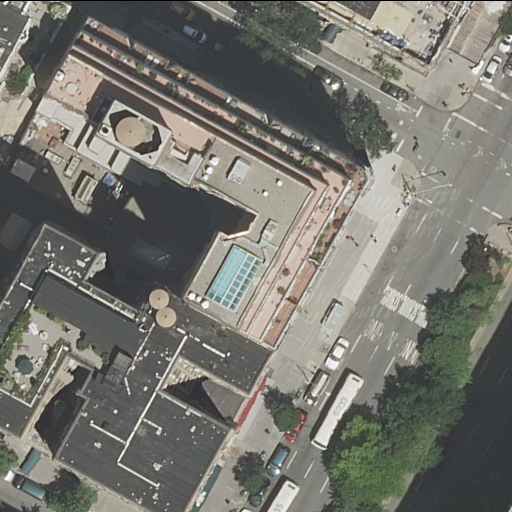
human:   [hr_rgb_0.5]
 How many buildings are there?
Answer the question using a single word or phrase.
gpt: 4

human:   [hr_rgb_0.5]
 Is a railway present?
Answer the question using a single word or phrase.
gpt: no

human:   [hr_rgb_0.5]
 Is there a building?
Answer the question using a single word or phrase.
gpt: yes

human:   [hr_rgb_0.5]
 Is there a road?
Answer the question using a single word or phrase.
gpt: yes

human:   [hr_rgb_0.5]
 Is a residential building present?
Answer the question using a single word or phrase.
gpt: yes

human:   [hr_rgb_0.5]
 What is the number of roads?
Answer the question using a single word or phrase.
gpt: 4

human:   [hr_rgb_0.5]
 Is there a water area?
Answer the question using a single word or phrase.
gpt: no

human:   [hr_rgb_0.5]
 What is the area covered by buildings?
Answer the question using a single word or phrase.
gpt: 4121m2

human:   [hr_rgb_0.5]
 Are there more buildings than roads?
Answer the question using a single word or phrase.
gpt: no

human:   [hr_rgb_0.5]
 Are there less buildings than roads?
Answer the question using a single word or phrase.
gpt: no

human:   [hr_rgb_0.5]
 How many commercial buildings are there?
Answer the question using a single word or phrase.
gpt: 0

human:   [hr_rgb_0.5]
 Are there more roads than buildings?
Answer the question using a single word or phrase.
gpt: no

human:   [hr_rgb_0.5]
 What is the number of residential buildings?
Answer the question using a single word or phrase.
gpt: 4

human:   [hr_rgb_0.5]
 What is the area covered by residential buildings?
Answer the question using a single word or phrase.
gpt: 4121m2

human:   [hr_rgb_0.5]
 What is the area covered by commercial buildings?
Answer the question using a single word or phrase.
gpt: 0m2

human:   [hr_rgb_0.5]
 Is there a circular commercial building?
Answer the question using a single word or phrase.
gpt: no

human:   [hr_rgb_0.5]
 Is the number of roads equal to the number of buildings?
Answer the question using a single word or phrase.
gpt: yes

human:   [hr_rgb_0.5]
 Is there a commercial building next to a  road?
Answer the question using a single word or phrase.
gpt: no

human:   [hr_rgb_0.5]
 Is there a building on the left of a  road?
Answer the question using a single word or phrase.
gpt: yes

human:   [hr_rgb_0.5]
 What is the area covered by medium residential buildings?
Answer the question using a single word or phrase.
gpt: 444m2

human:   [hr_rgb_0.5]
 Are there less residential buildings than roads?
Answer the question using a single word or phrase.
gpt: no

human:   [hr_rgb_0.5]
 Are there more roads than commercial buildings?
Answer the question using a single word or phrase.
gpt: yes

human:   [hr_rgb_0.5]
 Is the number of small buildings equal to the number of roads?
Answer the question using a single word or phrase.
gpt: no

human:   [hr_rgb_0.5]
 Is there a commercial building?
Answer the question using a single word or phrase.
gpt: no

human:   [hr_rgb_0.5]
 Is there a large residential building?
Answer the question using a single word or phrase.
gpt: yes

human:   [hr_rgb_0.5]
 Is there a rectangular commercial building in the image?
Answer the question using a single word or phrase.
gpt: no

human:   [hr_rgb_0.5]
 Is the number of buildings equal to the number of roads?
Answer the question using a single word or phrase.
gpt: yes

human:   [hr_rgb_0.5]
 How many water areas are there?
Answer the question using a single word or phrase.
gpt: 0

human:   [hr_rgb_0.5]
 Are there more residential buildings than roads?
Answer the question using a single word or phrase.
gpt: no

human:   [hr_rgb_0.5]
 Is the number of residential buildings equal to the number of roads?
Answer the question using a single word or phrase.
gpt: yes

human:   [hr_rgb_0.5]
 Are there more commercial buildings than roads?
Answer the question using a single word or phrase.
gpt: no

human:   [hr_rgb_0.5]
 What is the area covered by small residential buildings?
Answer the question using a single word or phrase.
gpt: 0m2

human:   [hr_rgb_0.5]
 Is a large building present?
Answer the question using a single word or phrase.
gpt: yes

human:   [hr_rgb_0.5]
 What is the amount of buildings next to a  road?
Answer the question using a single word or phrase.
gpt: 4

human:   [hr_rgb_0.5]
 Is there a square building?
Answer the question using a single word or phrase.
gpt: no

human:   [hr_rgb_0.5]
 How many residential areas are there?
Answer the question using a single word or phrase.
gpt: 0

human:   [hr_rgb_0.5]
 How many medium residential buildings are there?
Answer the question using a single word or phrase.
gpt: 2

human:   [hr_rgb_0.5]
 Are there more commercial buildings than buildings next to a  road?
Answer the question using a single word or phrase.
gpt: no

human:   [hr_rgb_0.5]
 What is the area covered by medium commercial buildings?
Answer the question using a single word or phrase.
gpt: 0m2

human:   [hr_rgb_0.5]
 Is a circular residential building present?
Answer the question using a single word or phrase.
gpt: no

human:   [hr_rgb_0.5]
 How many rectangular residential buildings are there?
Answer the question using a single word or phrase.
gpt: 2

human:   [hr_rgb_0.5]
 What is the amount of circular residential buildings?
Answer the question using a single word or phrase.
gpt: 0

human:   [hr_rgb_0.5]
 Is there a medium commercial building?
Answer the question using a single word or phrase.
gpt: no

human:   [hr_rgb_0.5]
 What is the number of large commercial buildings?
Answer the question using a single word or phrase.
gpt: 0

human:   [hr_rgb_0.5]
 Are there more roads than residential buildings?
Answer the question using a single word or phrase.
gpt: no

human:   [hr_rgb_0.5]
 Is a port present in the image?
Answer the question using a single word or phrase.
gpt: no

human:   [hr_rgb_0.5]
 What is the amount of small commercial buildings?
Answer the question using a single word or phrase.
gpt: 0

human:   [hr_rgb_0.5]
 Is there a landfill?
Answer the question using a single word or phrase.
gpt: no

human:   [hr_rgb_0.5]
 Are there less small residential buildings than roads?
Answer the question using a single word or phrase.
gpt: yes

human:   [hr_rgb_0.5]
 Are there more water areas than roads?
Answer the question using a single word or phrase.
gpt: no

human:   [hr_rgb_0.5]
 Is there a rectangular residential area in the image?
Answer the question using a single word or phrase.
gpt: no

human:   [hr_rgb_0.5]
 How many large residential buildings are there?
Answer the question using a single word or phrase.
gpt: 2

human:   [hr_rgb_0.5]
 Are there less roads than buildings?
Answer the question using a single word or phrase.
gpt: no

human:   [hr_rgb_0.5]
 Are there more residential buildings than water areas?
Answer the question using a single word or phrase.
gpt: yes

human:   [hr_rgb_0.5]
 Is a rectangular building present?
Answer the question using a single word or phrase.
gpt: yes

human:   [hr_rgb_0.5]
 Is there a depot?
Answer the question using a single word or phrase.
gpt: no

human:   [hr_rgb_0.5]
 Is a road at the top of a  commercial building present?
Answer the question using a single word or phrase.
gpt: no

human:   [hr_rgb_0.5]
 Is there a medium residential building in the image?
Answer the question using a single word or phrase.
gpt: yes

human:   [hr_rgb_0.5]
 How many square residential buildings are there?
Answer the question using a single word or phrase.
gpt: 0

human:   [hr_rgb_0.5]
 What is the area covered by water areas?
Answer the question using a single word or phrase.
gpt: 0m2

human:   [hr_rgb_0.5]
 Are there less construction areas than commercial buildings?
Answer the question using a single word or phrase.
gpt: no

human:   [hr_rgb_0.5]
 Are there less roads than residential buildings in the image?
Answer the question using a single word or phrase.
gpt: no

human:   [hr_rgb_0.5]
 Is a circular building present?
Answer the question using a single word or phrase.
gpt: no

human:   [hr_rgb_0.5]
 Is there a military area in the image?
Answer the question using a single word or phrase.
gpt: no